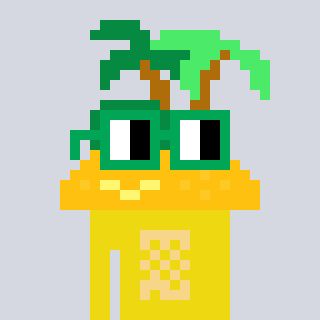
a pixel art character with square green glasses, a island-shaped head and a yellow-colored body on a cool background